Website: lowes
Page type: customer-info-address
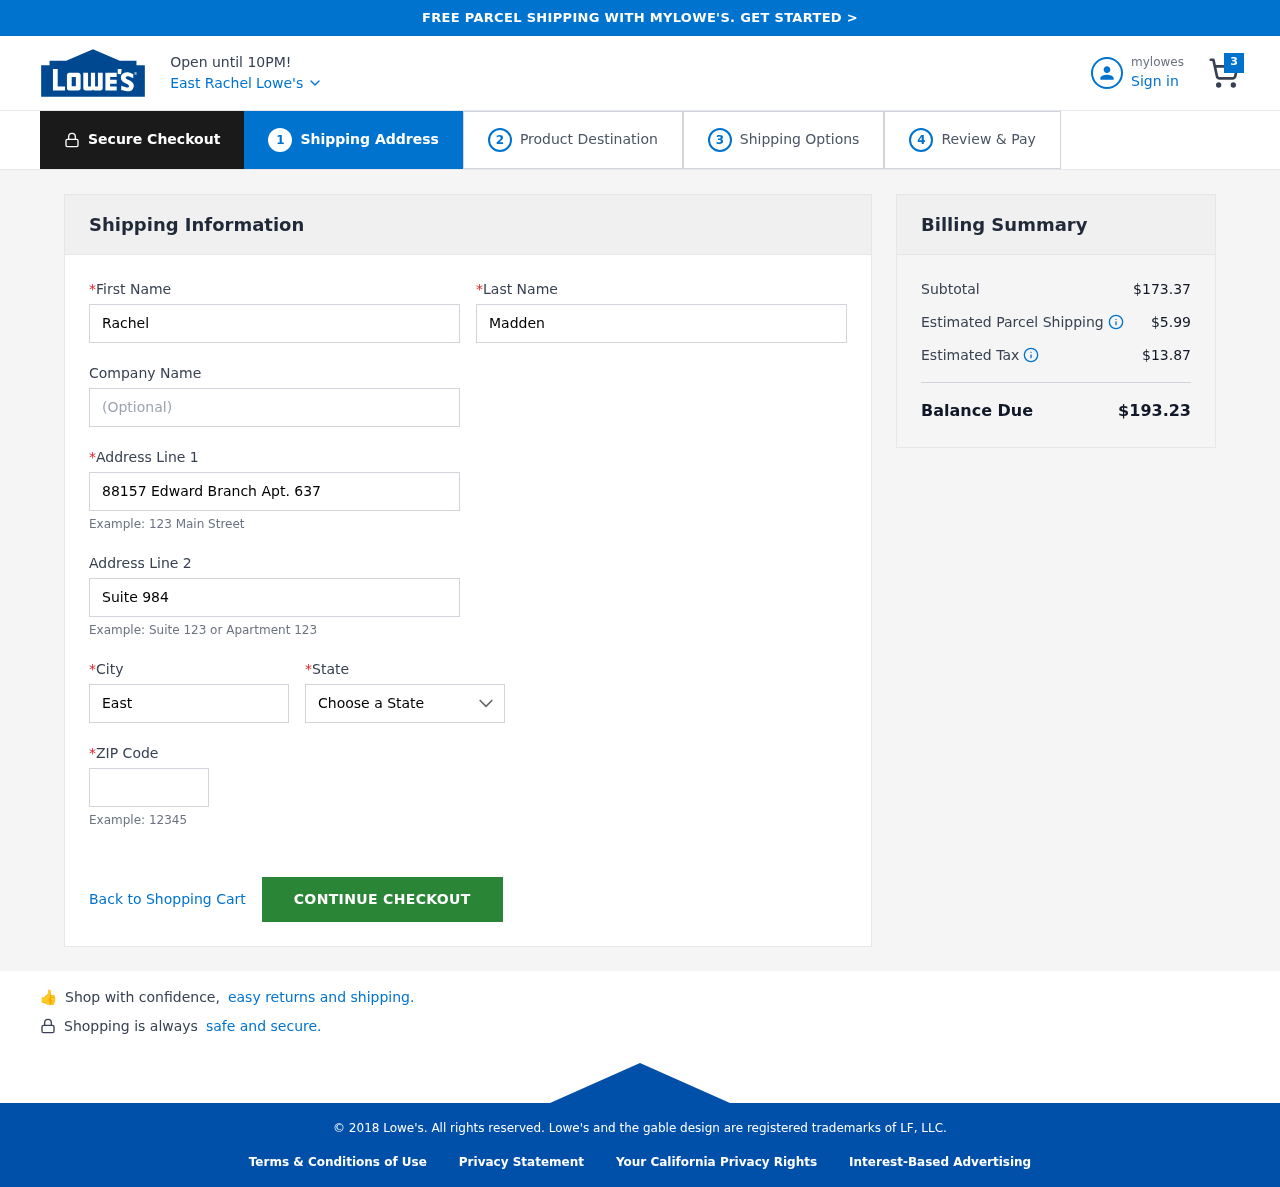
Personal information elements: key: PII_CITY
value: East Rachel
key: PII_FIRSTNAME
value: Rachel
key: PII_LASTNAME
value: Madden
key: PII_POSTCODE
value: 74988
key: PII_STATE
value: AS
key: PII_STREET
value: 88157 Edward Branch Apt. 637
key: PII_STREET2
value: Suite 984
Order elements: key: ORDER_NUM_ITEMS
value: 3
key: ORDER_SUBTOTAL
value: $173.37
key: ORDER_SHIPPING_COST
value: $5.99
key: ORDER_TAX
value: $13.87
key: ORDER_TOTAL
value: $193.23